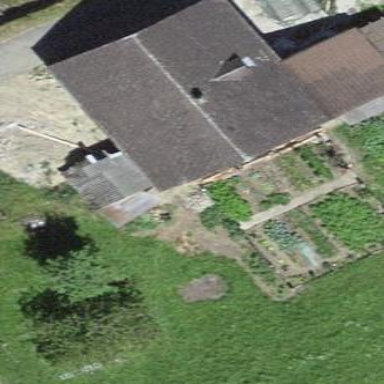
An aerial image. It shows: Farm building.